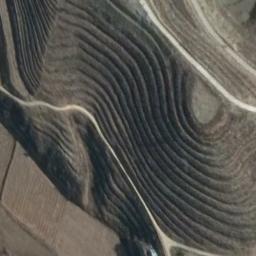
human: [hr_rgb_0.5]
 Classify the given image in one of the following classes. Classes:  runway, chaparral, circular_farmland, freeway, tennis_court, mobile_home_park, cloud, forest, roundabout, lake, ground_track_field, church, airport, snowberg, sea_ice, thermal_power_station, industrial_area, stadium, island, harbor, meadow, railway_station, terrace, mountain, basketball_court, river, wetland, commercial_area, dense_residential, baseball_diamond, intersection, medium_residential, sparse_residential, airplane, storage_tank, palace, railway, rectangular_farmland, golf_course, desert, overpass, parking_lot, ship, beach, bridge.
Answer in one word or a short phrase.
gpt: terrace